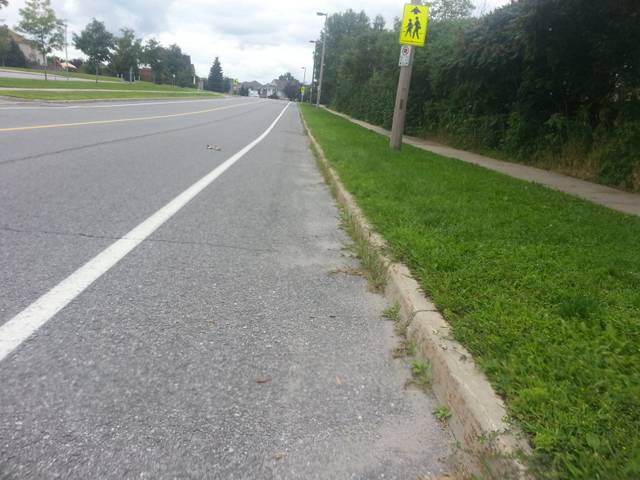
Region: Canada
Coordinates: 45.328, -75.923